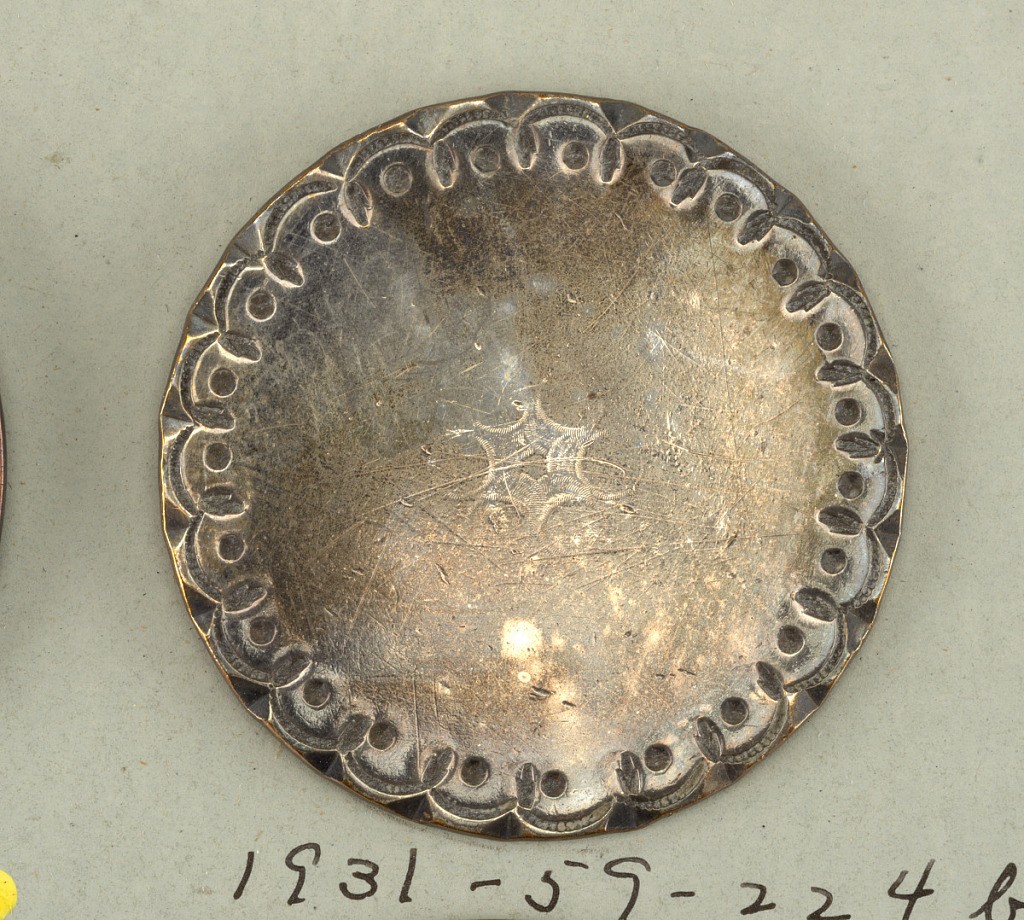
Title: Button
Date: late 18th century
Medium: Copper, nickel plated
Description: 1931-59-224-b: Two flat circular buttons; A) ornamented with engr...